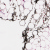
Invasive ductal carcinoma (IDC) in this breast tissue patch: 0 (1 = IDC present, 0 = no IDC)